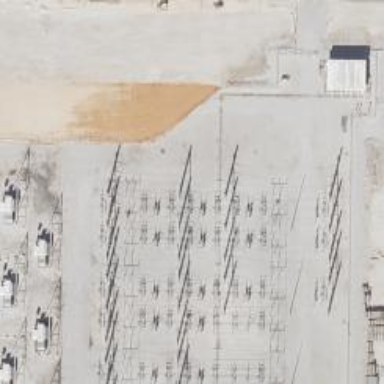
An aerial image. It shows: Switch for power supply.